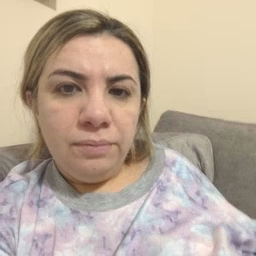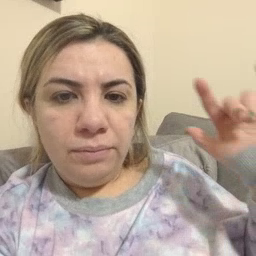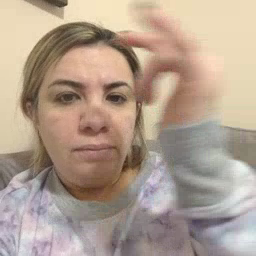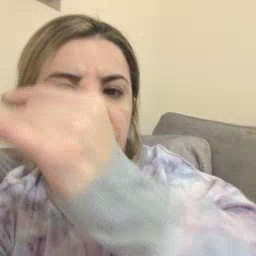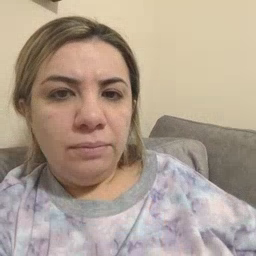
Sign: airplane